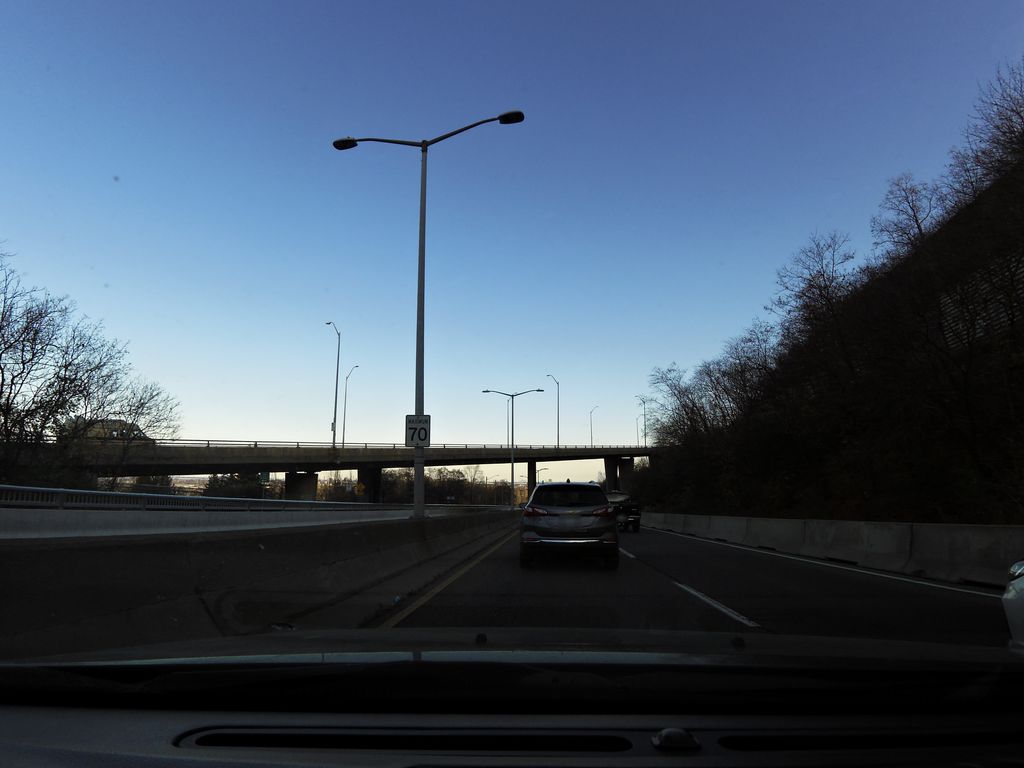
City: hamilton